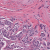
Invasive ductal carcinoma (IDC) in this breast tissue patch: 1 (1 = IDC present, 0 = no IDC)